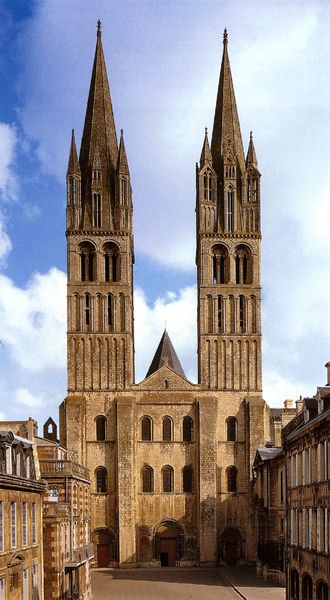
Titel: Abbaye-des-Homes St-Étienne in Caen
Standort: Caen (EU - F)
Schlagwörter: blau, himmel, schatten, wolken, fenster, strasse, säulen, dach, haus, weg, hochformat, wand, häuser, kirche, spitzen, gotik, turm, turmspitze, fassade, fassaden, italien, leer, giebel, hof, platz, pilaster, spitz, foto, türme, dom, münster, kathedrale, photo, portal, gotisch, mauern, turmspitzen, glockentürme, stasse